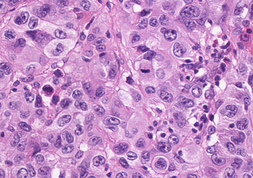
Tumor epithelial tissue: yes
Tumor-associated stroma tissue: no
Normal tissue: no